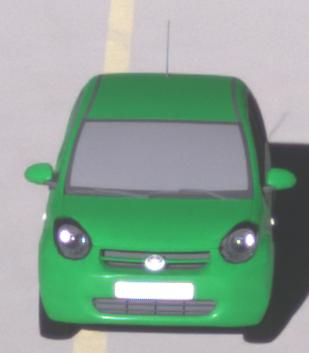
Make: Toyota
Model: Passo
Detailed model: Toyota Passo X Yururi
Model produced from: 2010
Model produced until: 2016
Doors: 5
Color: green
Road condition: dry road
Daytime: morning or afternoon
Contrast: high contrast